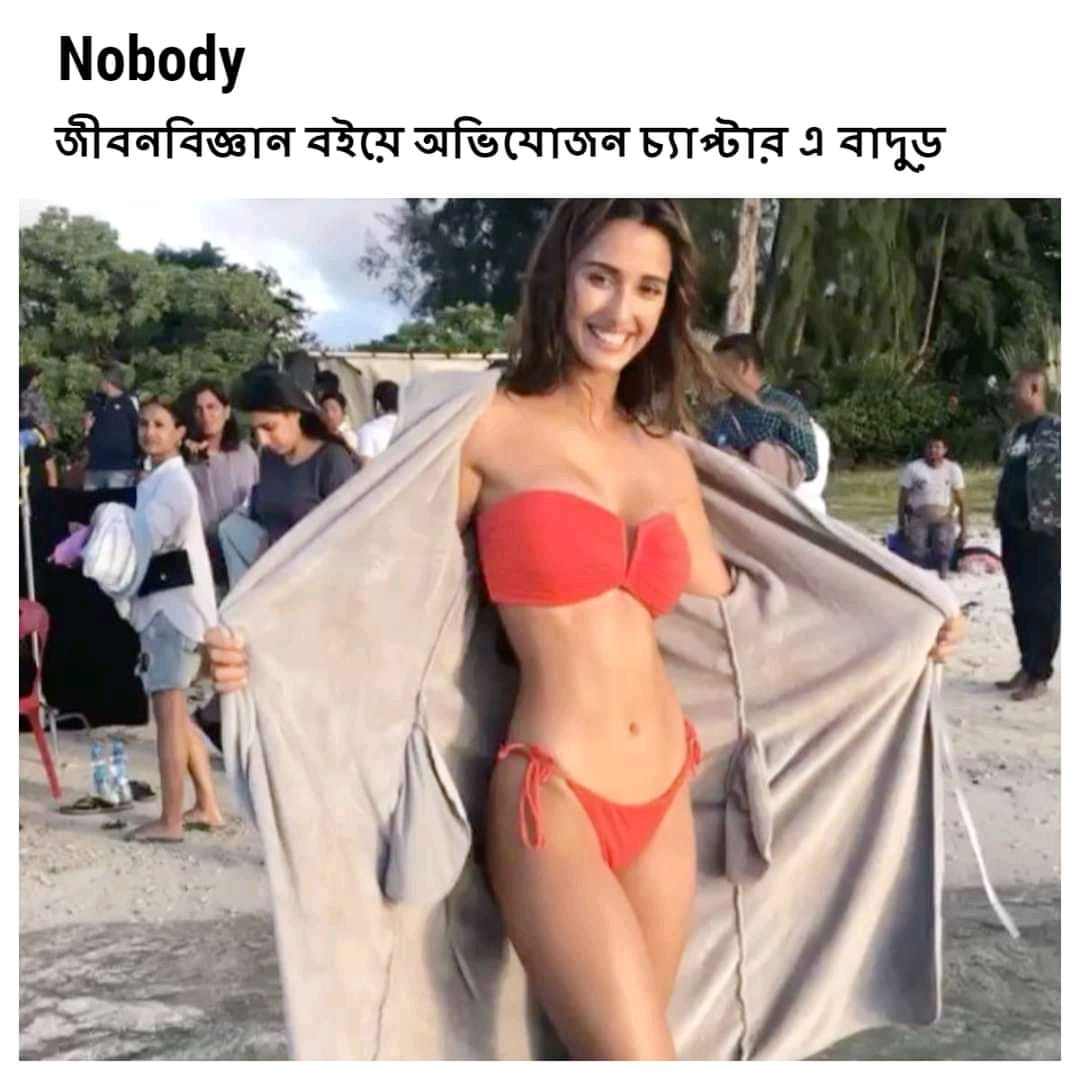
Caption: Nobody   জীবনবিজ্ঞান বইয়ে অভিযোজন চ্যাপ্টার এ বাদুড়
Label: hate